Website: home-depot
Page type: billing-address
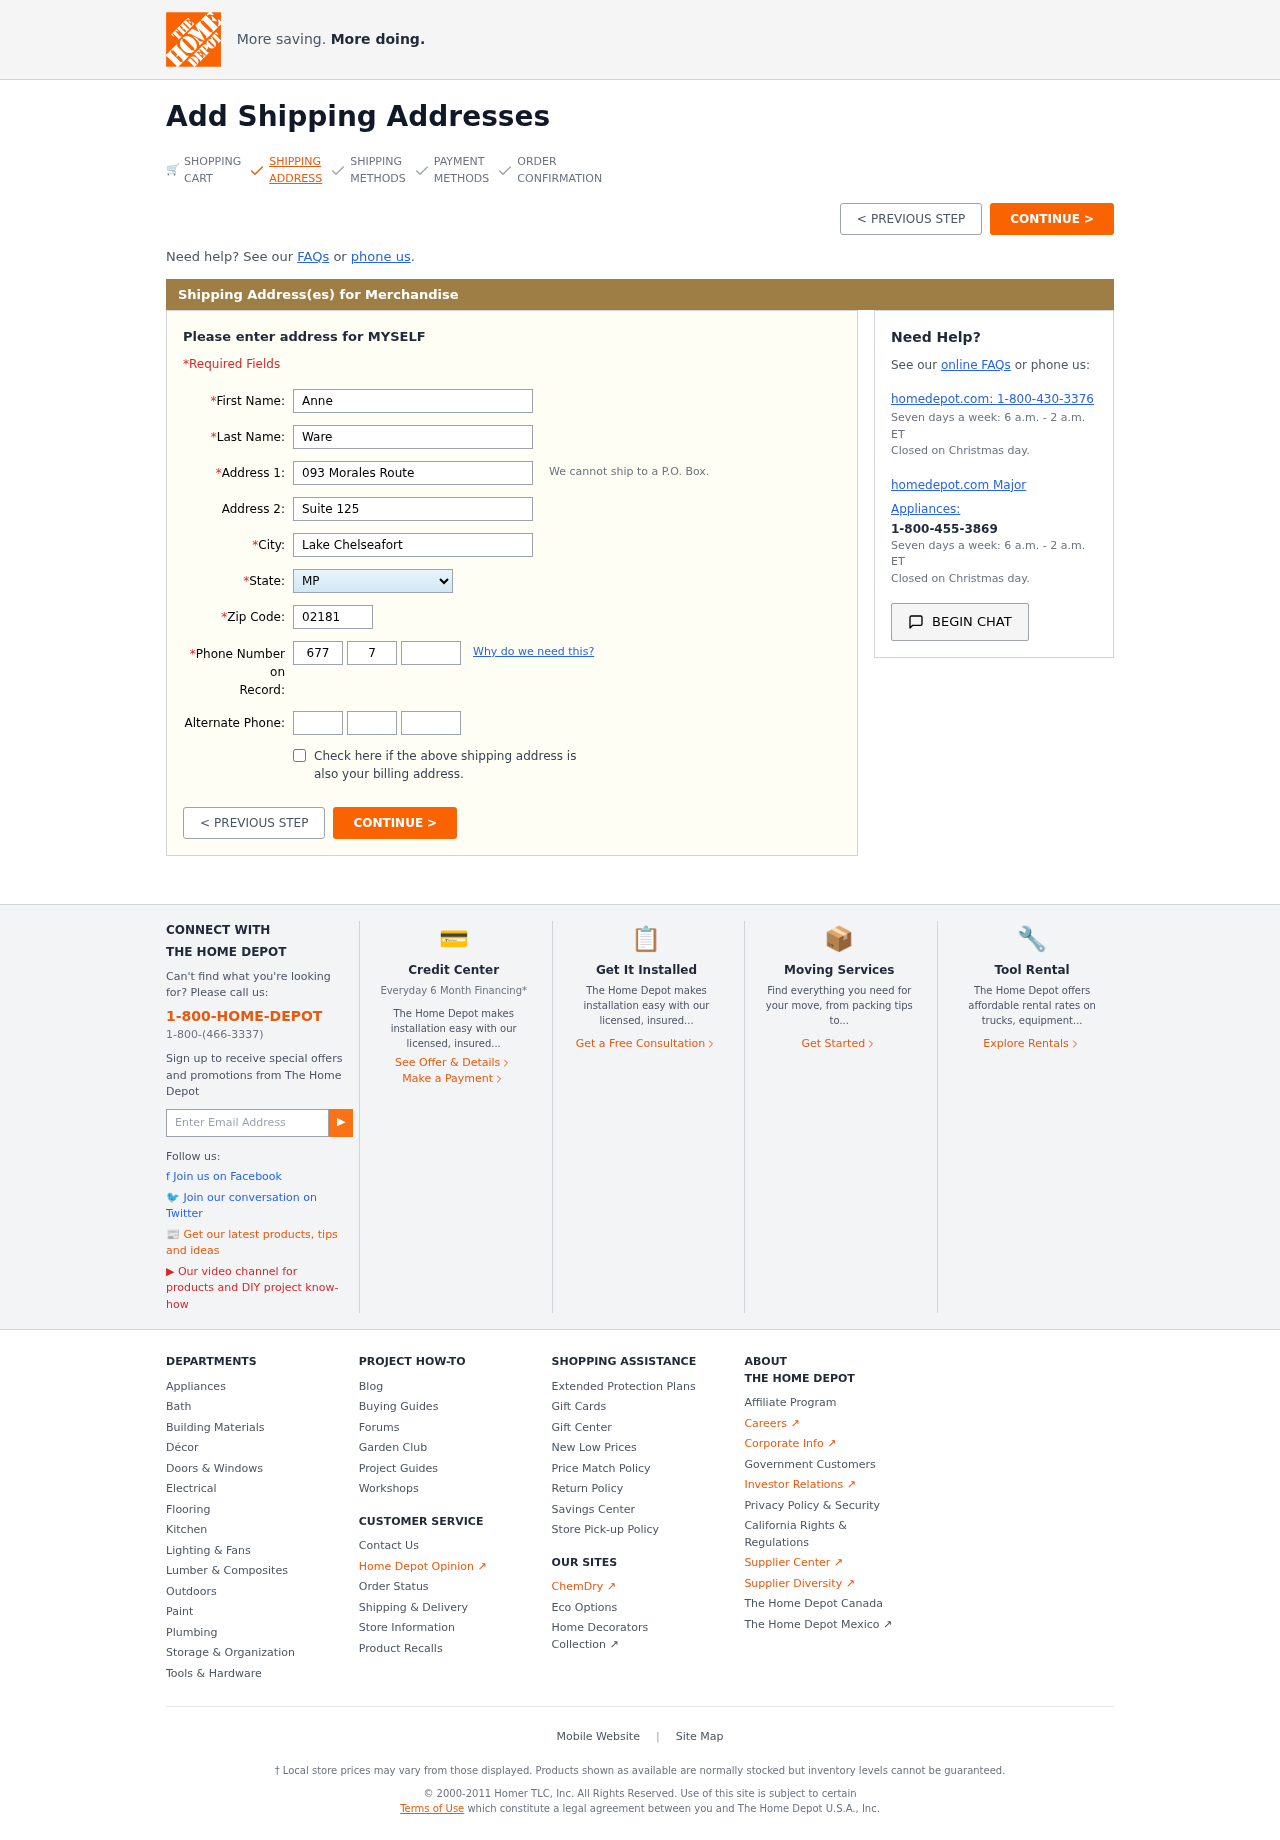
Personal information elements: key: PII_STATE
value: MP
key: PII_FIRSTNAME
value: Anne
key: PII_LASTNAME
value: Ware
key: PII_STREET
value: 093 Morales Route
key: PII_STREET2
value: Suite 125
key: PII_CITY
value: Lake Chelseafort
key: PII_POSTCODE
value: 02181
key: PII_PHONE_AREA
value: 677
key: PII_PHONE_PREFIX
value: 726
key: PII_PHONE_LINE
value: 9566